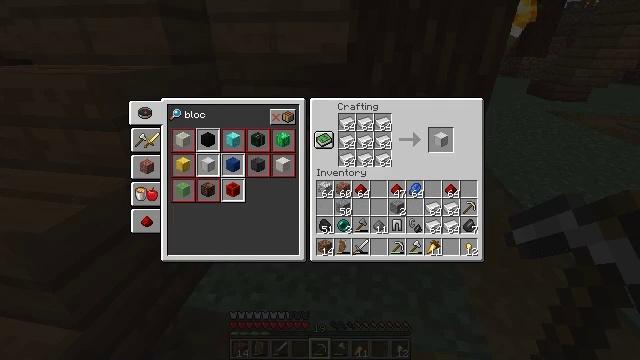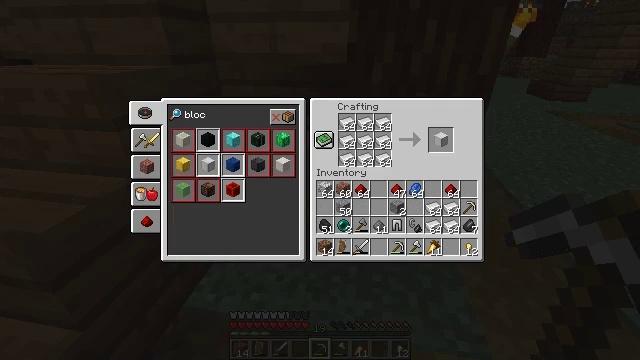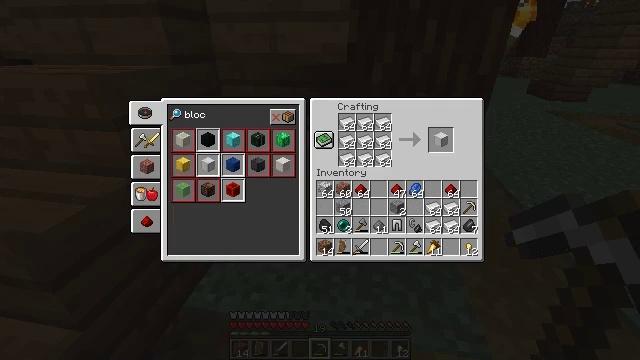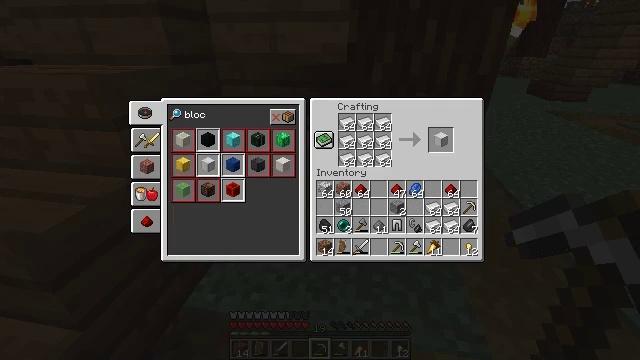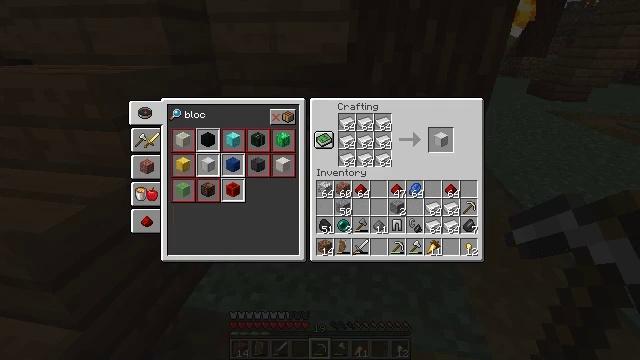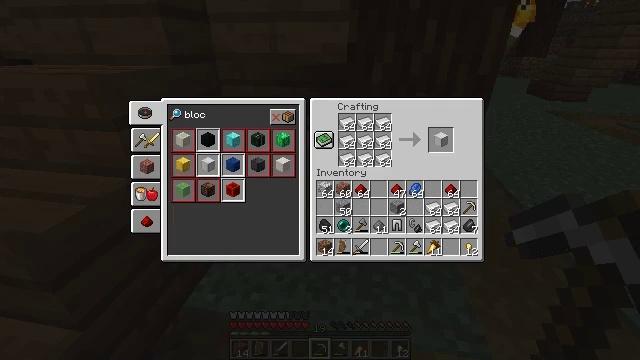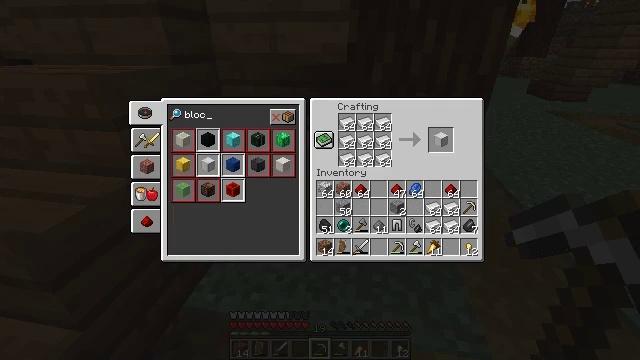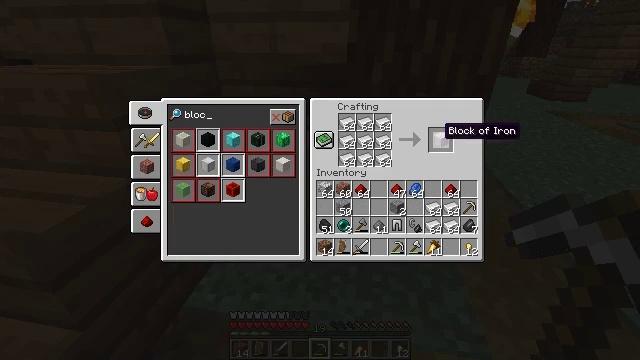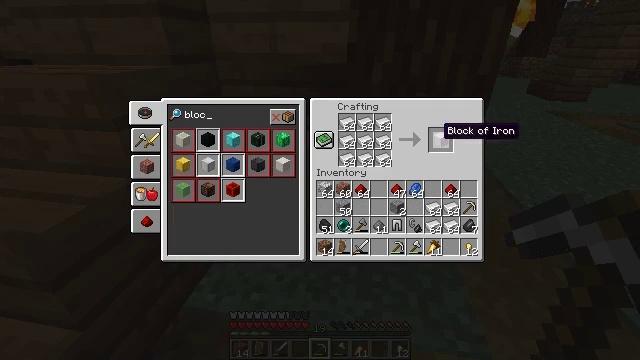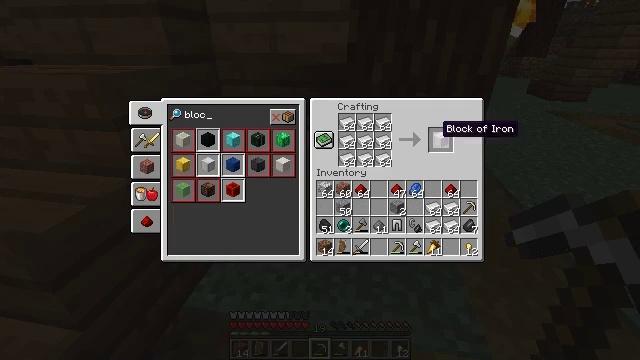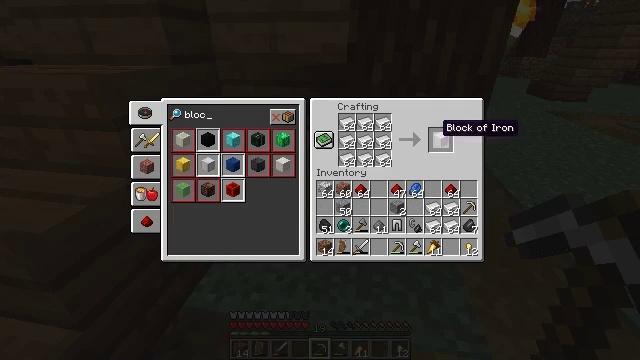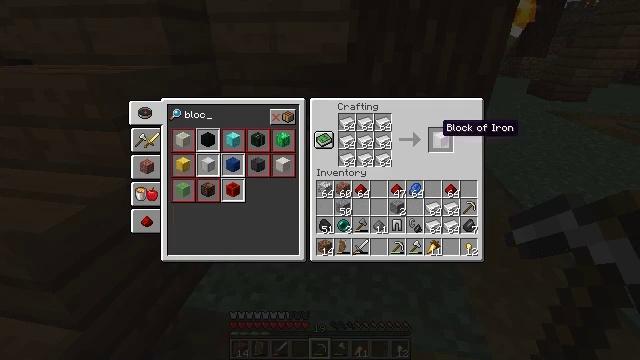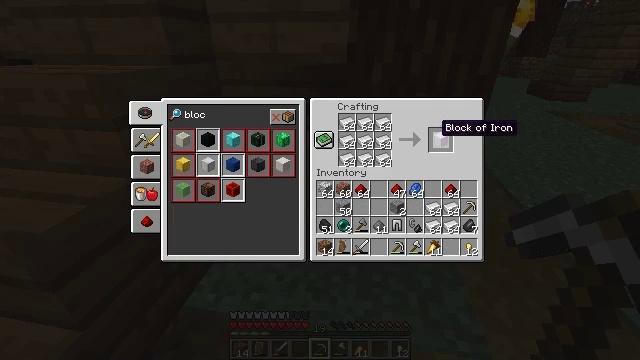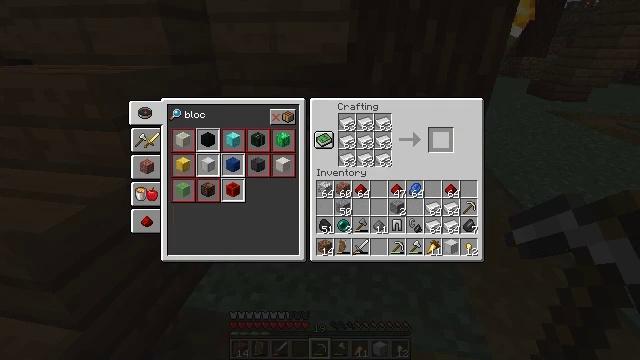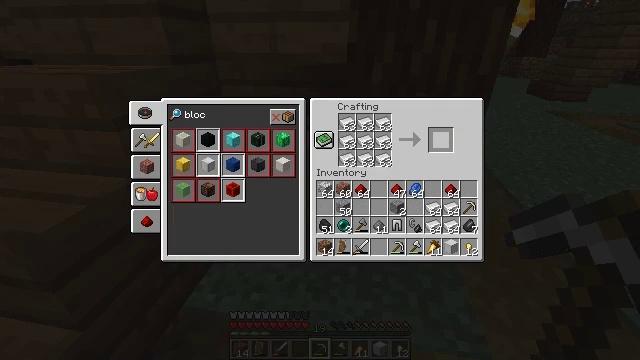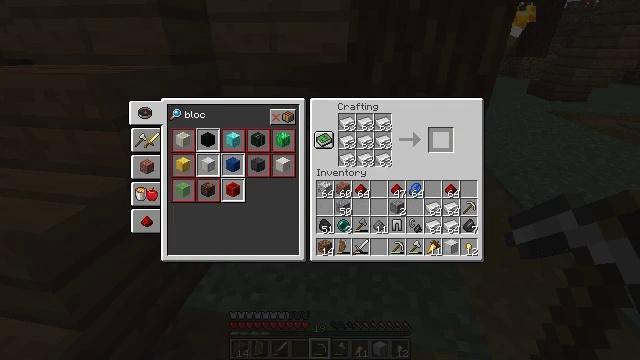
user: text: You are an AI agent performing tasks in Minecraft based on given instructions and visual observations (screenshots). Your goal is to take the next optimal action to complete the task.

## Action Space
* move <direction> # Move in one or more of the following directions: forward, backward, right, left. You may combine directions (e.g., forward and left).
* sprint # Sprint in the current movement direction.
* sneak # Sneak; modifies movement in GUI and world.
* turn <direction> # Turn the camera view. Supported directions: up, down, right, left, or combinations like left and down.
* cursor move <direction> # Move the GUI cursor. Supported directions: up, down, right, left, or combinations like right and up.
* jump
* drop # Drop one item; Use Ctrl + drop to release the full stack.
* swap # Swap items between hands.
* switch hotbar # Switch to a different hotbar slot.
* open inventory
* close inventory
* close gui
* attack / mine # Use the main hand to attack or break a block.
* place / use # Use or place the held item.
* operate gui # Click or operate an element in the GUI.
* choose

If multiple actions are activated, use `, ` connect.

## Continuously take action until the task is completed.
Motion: motion action
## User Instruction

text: Craft the iron block using nine iron ingots.
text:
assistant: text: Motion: sneak, turn right and up
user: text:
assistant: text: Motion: sneak
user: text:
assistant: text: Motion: sneak
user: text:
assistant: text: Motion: sneak
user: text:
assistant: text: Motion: sneak
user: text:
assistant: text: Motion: sneak, turn left
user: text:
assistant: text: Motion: sneak, turn left
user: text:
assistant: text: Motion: sneak
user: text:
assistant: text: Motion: sneak
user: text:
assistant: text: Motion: sneak
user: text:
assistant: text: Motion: sneak
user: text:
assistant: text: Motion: sneak
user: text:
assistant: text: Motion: sneak, attack / mine
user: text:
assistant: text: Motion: sneak, attack / mine
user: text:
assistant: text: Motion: sneak
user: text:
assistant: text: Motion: sneak, attack / mine
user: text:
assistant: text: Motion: sneak, attack / mine
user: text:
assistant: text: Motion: sneak, attack / mine
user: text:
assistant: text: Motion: sneak, attack / mine
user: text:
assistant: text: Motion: sneak, attack / mine
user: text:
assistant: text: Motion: sneak, attack / mine
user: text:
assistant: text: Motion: sneak
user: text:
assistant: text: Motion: sneak
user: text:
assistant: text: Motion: sneak
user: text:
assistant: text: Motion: sneak
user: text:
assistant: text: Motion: sneak
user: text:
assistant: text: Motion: sneak
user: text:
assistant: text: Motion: sneak
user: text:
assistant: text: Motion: sneak
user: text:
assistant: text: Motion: sneak